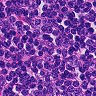
Metastatic tissue present: no